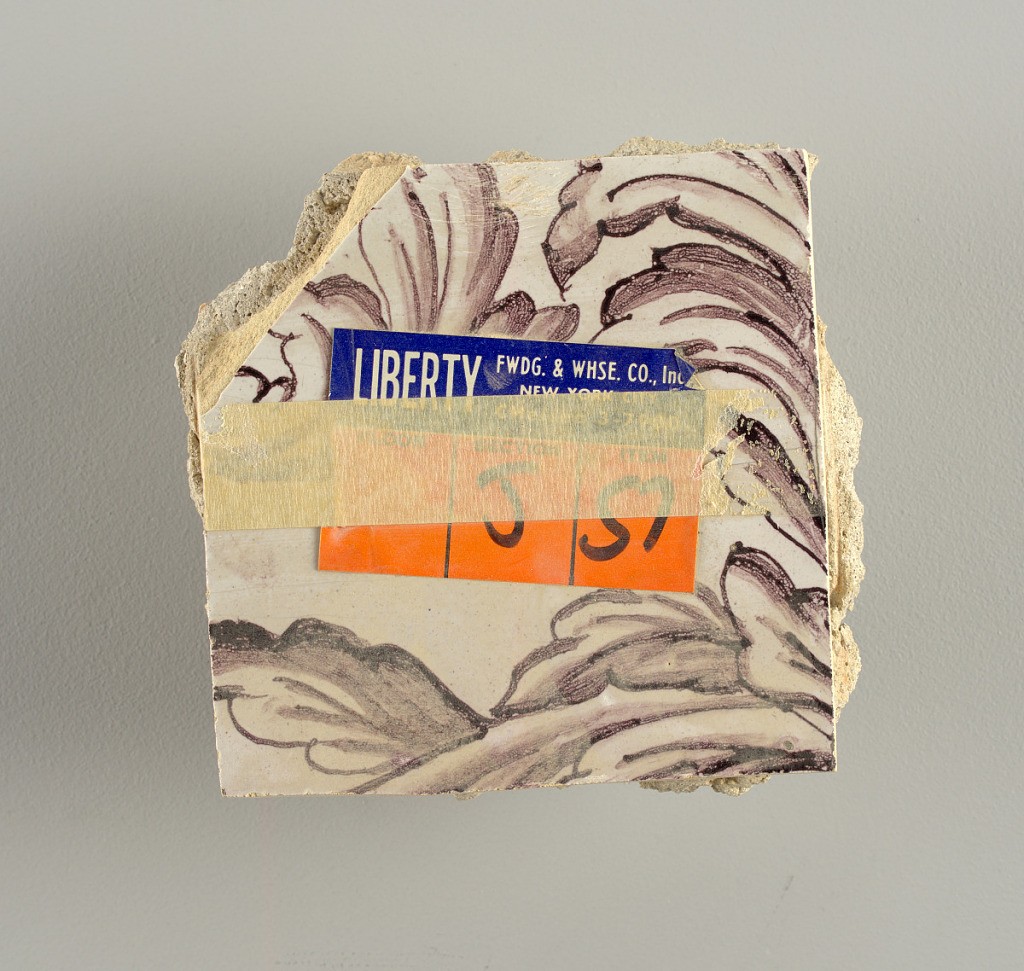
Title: Wall facing
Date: ca. 1725
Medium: tin-glazed earthenware, underglaze
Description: Two vertical rectangles, twenty-three tiles high.  A) Nine tiles wide at top; seven tiles wide at bottom.  B) Ten and one-half tiles wide.

Arabesque design of foliage.  A) with centered figure of Justice under a canopy.  B) with centered urn.